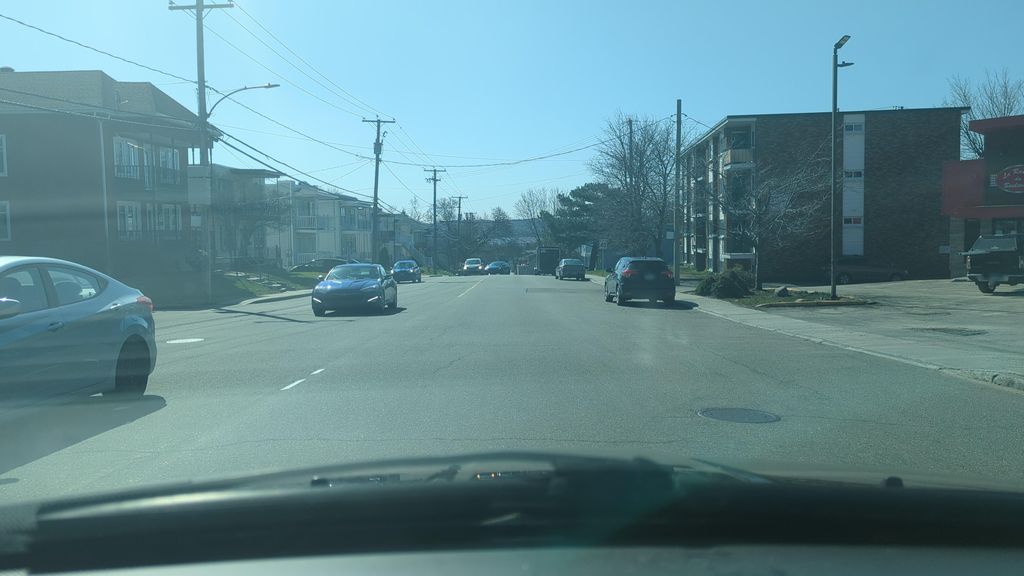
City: quebec_city